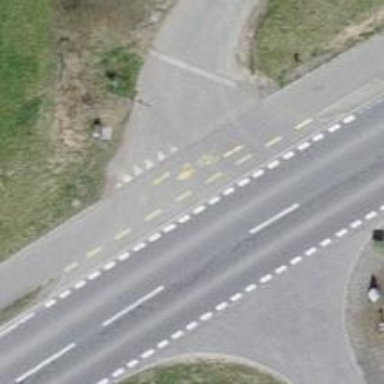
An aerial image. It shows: Road with "give way" sign.